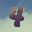
Label: 4